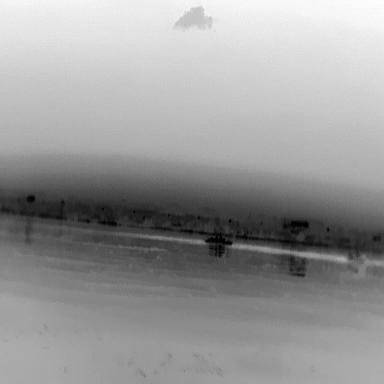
There is a warship in the infrared image.